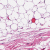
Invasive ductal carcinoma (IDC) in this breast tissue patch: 0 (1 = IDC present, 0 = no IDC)